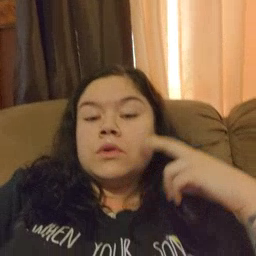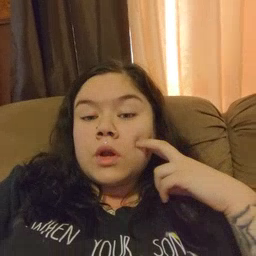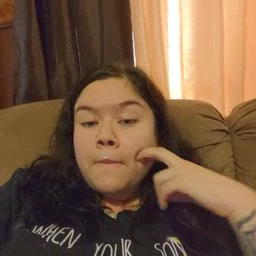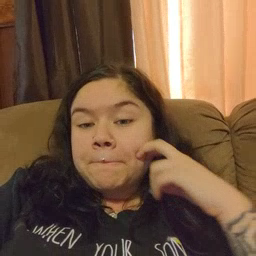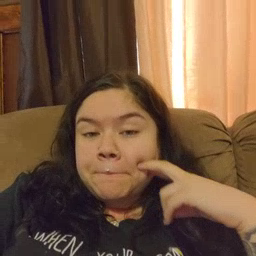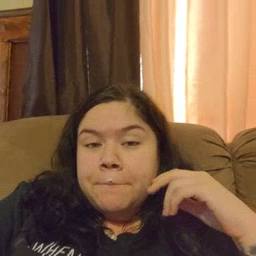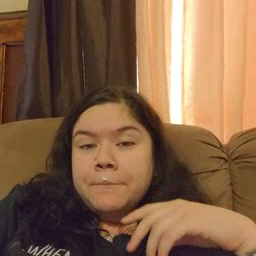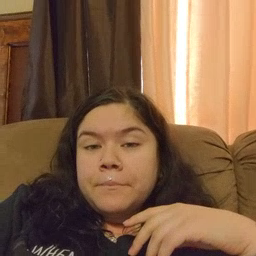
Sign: gum